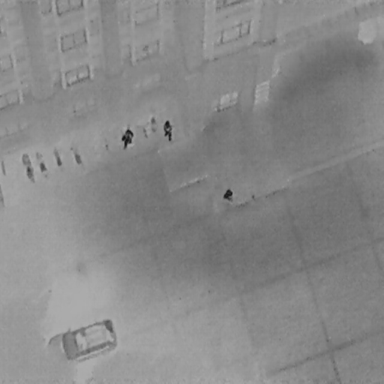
There are three People in the infrared image.